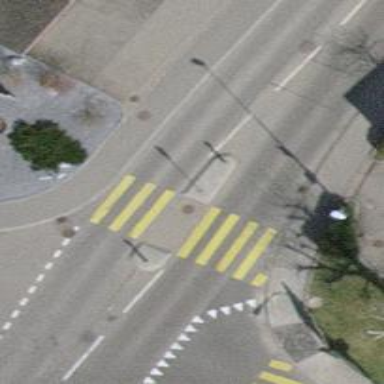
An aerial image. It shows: Uncontrolled crossing with pedestrian island.